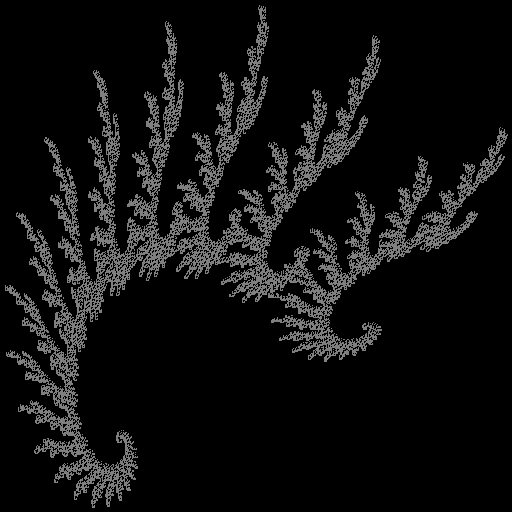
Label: grassfern